Interaction volume radius: 10 \u00c5
Interaction volume height: 40 \u00c5
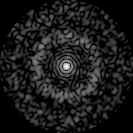
Disorder parameter: 0.8512